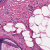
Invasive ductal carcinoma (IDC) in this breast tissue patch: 0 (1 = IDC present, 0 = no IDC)